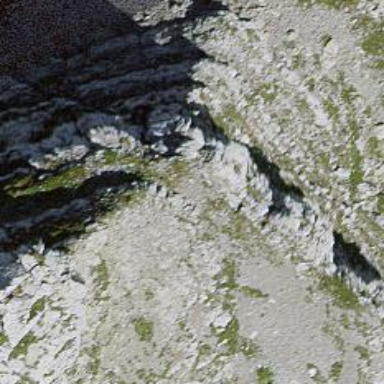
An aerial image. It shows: Cliff in nature.